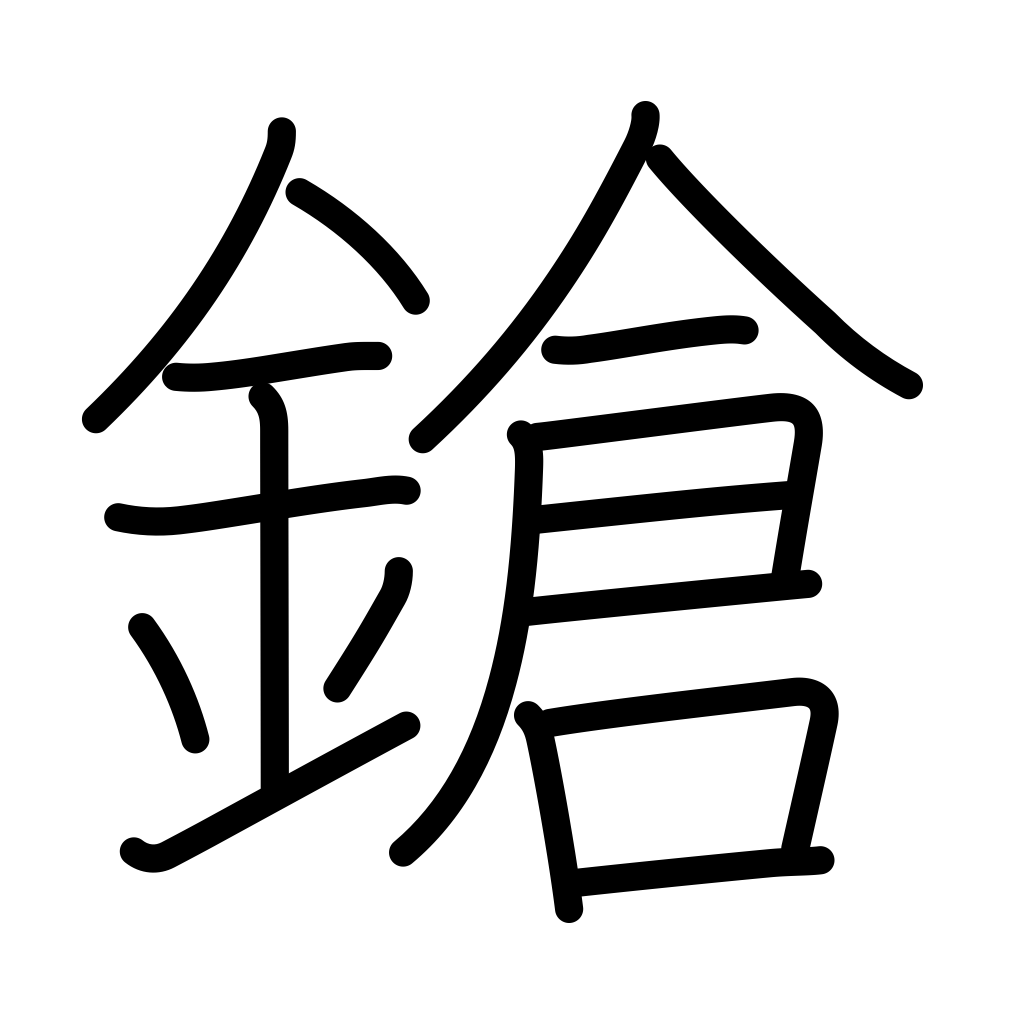
Meaning: spear, lance, javelin